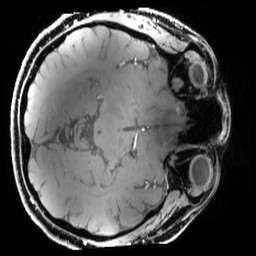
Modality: T1w
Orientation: axial
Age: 28
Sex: male
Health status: healthy
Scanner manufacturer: siemens
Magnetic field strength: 7 T
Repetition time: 4.3 s
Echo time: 0.00227 s